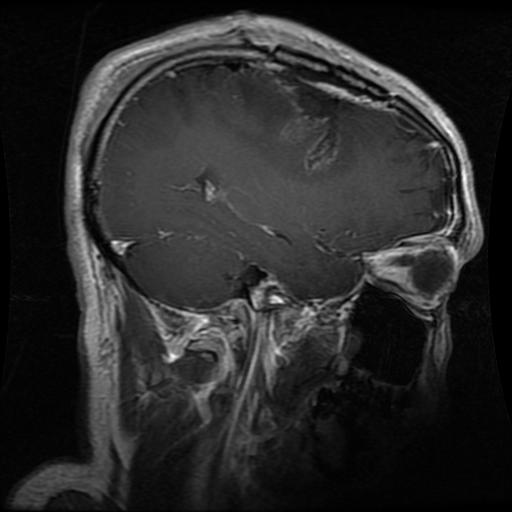
Label: glioma